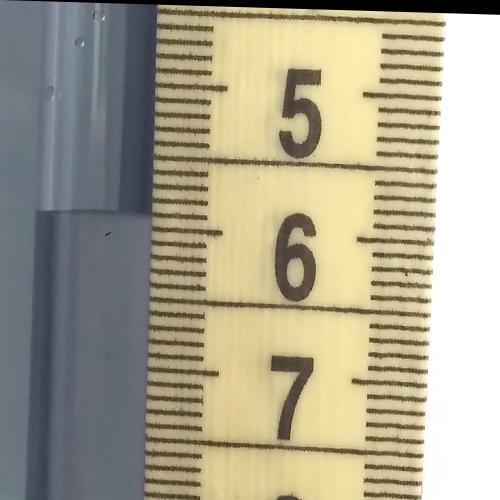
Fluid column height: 5.9 cm